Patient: sex F, age 59
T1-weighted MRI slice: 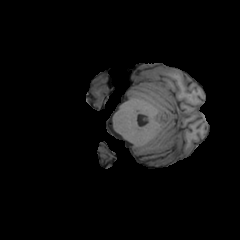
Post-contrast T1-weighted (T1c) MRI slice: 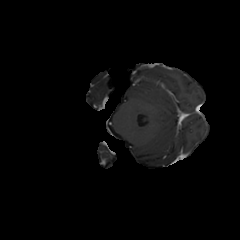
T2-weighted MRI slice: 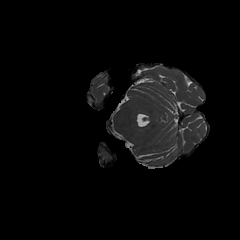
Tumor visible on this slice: no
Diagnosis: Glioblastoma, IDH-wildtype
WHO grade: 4